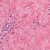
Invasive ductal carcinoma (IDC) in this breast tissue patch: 0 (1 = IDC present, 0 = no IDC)